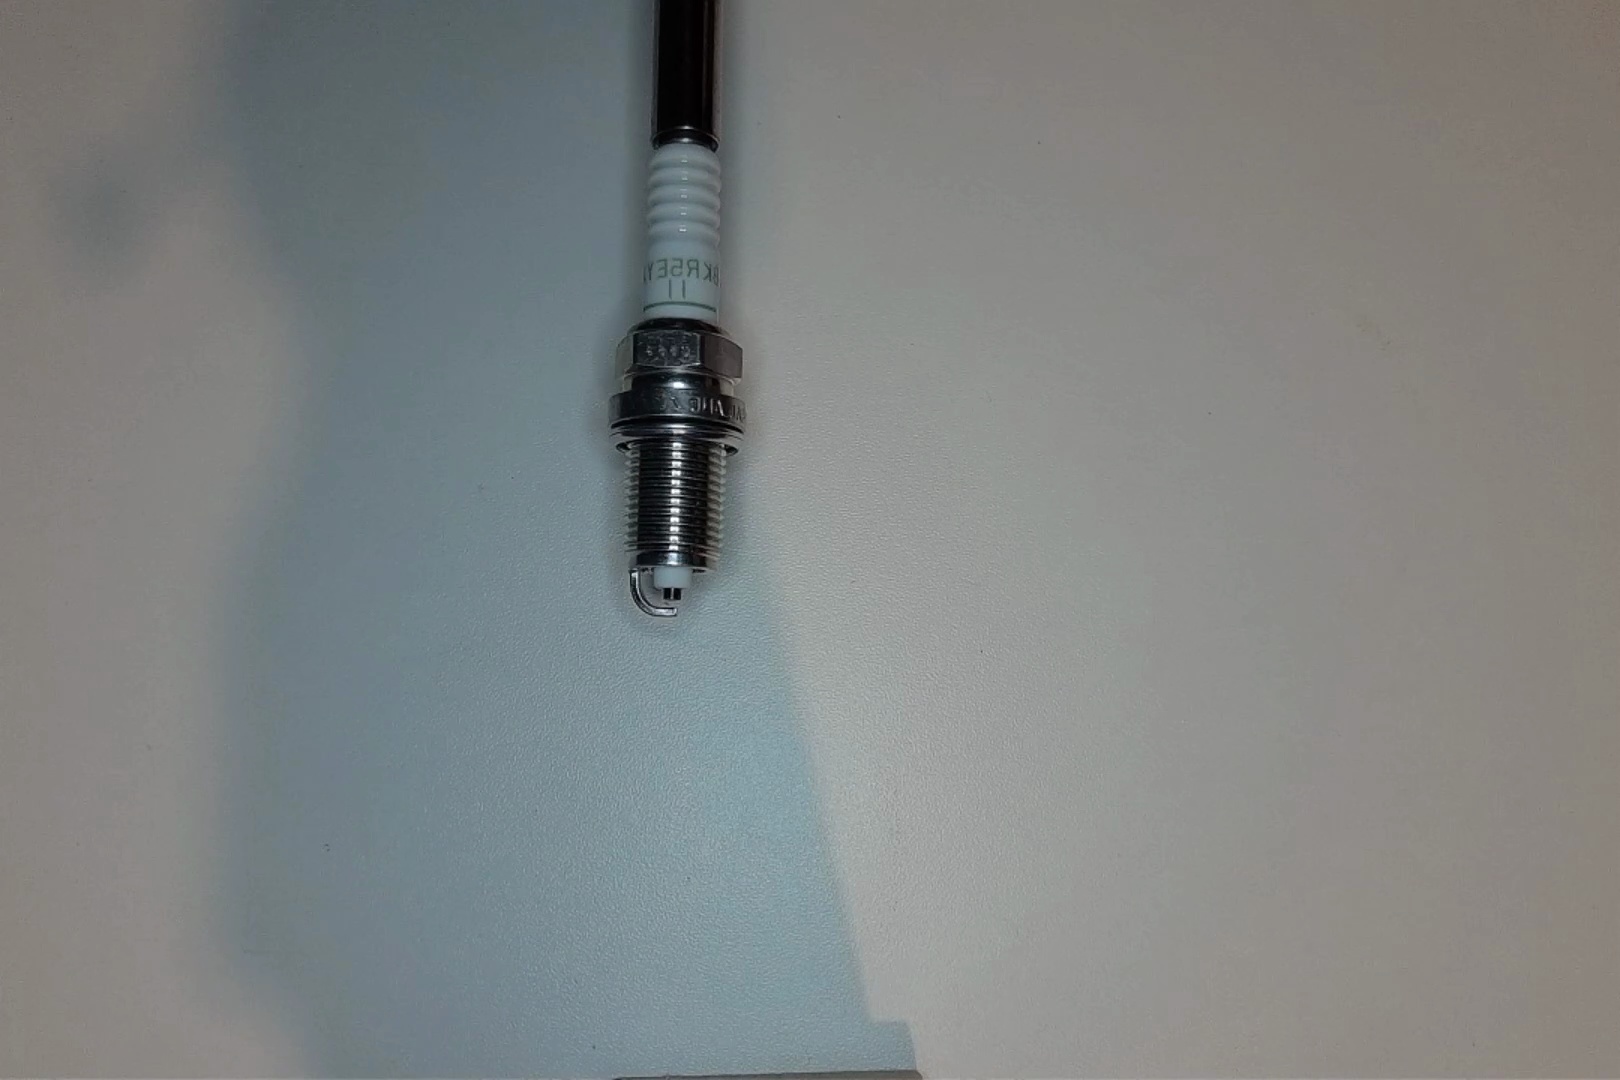
Label: normal